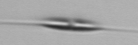
Label: Cylindrotheca